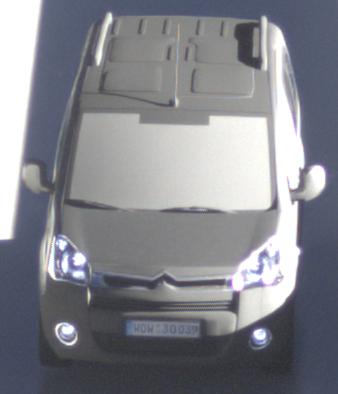
Make: Citroen
Model: Berlingo Kombi VTi 120
Detailed model: Berlingo (II) Kombi
Model produced from: 2009/12
Model produced until: 2012/03
Doors: 5
Color: gray
Road condition: wet road
Daytime: morning or afternoon
Contrast: high contrast